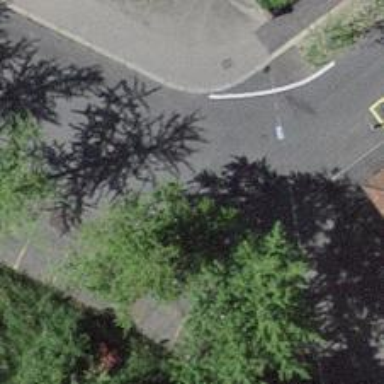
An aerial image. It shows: Residential road with asphalt surface. Both sides have sidewalks.